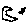
Label: moon